Interaction volume radius: 5 \u00c5
Interaction volume height: 15 \u00c5
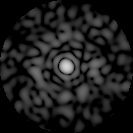
Disorder parameter: 0.8533